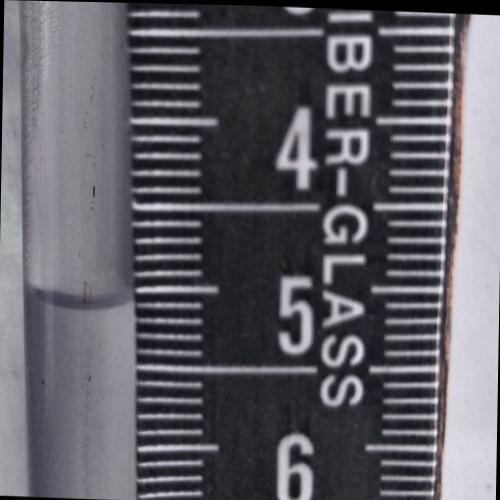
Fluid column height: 5.1 cm